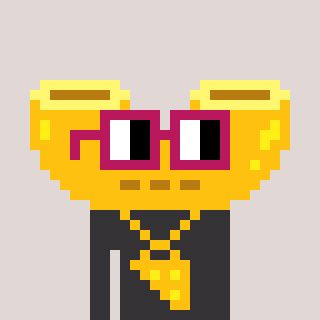
a pixel art character with square dark red glasses, a macaroni-shaped head and a grayscale-colored body on a warm background